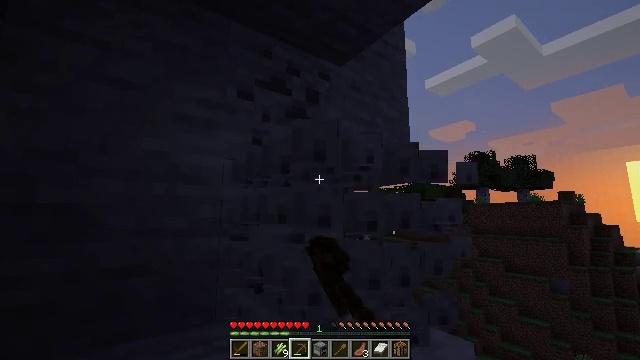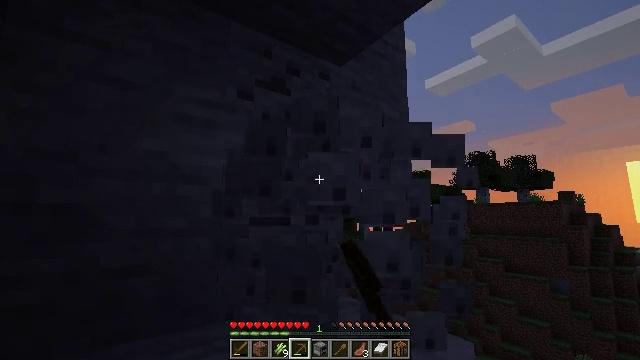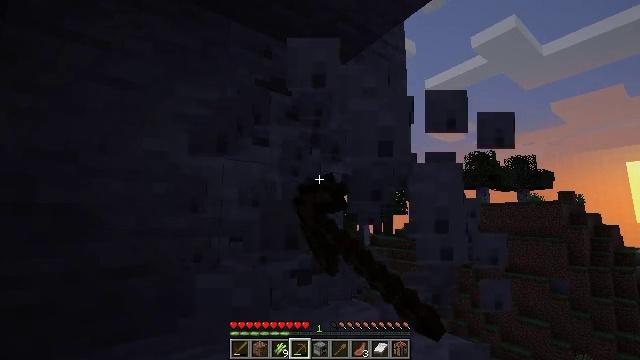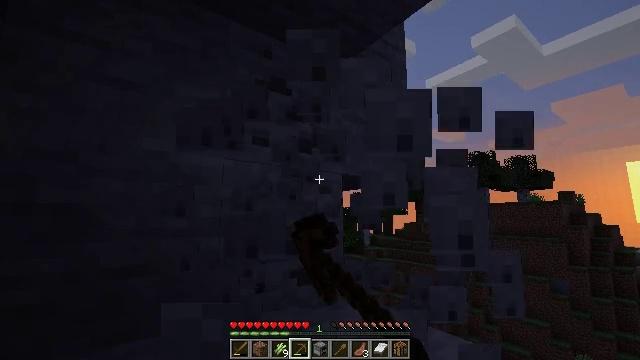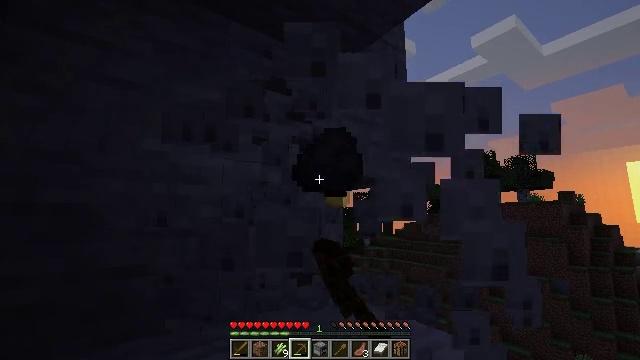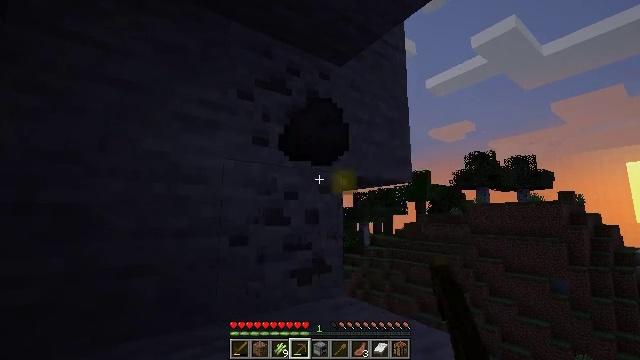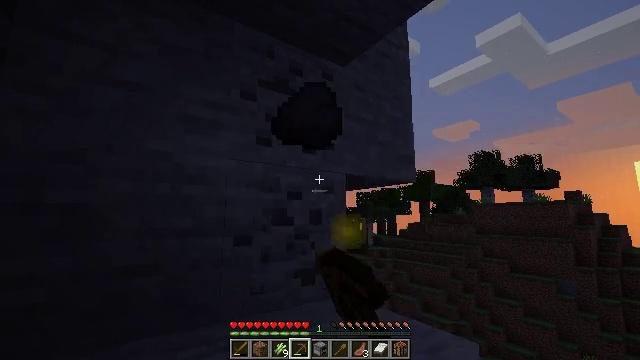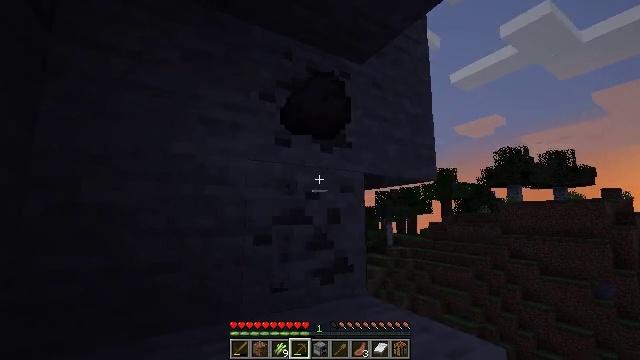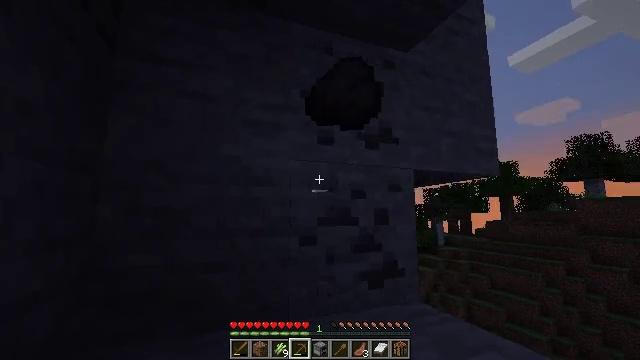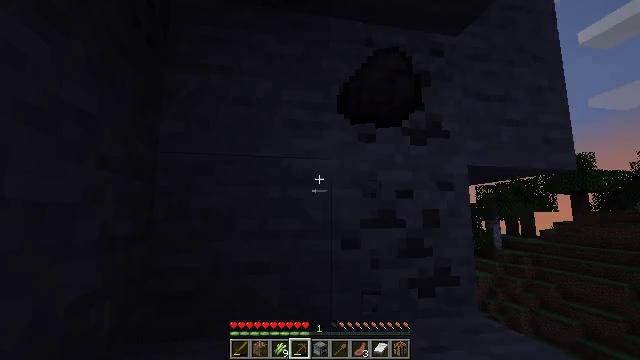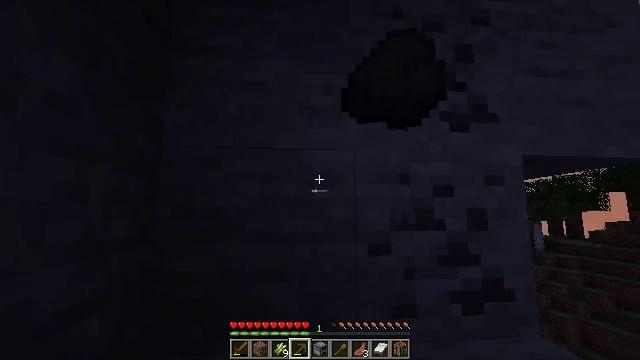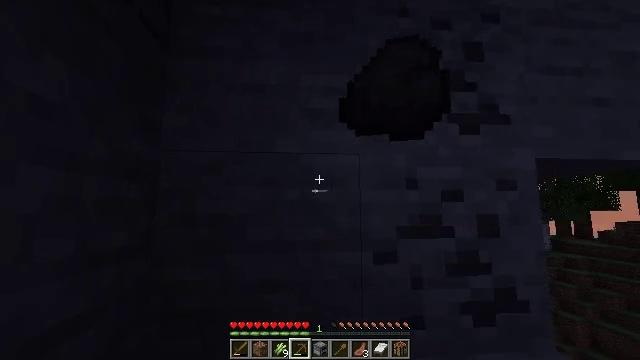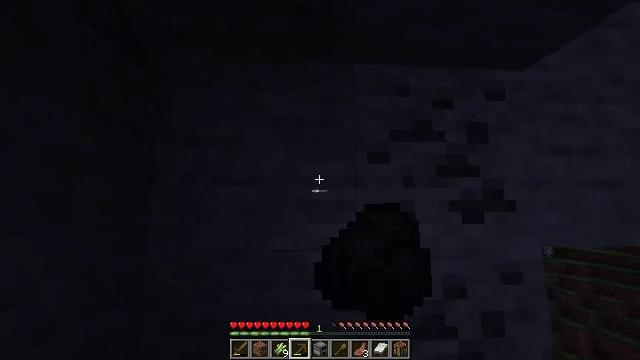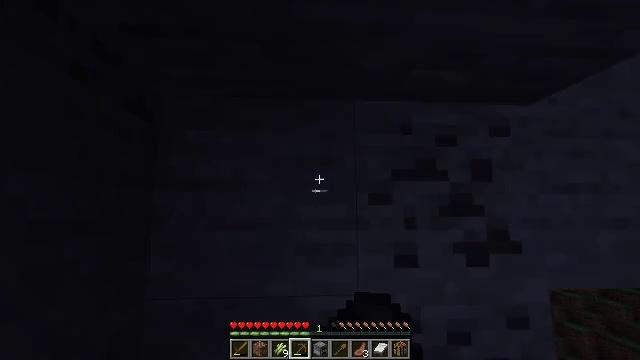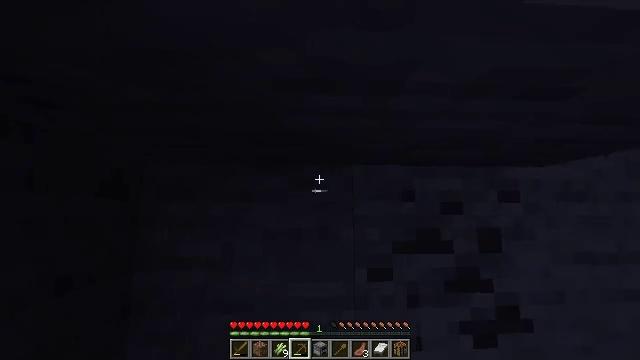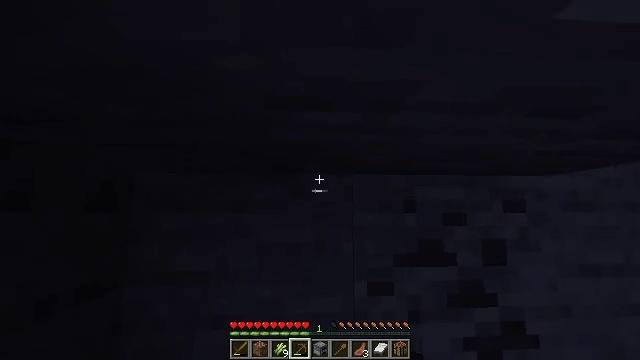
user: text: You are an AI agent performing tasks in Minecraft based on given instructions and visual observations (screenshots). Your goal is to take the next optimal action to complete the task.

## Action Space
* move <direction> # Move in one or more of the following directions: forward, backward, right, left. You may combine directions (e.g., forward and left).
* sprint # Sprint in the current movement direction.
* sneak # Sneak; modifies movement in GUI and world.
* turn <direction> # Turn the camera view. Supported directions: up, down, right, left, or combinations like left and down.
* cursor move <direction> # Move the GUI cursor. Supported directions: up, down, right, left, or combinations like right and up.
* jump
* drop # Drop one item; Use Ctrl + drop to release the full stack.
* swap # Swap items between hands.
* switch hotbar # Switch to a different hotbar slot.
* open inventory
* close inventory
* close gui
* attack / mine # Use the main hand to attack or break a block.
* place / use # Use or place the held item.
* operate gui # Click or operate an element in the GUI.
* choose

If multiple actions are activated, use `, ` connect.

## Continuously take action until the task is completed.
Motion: motion action
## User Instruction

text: Collect coal by mining the ore.
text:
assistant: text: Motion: attack / mine
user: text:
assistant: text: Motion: attack / mine
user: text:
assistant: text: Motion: attack / mine
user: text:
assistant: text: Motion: attack / mine
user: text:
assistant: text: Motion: attack / mine
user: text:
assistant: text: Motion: no_op
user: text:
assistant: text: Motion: turn left
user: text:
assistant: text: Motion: move forward, turn left
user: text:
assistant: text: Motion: move forward, turn left
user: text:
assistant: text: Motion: move forward, turn left
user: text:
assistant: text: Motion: move forward, jump
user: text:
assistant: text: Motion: move forward, jump
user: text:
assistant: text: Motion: move forward, jump
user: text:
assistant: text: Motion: move forward, jump
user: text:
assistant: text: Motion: move forward, jump
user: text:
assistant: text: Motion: move forward, turn right
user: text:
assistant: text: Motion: move forward, turn right
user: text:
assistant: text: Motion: turn right
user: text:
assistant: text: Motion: turn right
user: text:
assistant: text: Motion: turn right and down
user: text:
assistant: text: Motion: turn right and down
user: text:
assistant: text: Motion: turn right and down
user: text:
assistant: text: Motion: no_op
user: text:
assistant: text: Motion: attack / mine
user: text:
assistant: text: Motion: attack / mine
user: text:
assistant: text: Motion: attack / mine
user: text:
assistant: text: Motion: attack / mine
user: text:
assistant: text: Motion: attack / mine
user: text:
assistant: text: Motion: attack / mine
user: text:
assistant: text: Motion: attack / mine